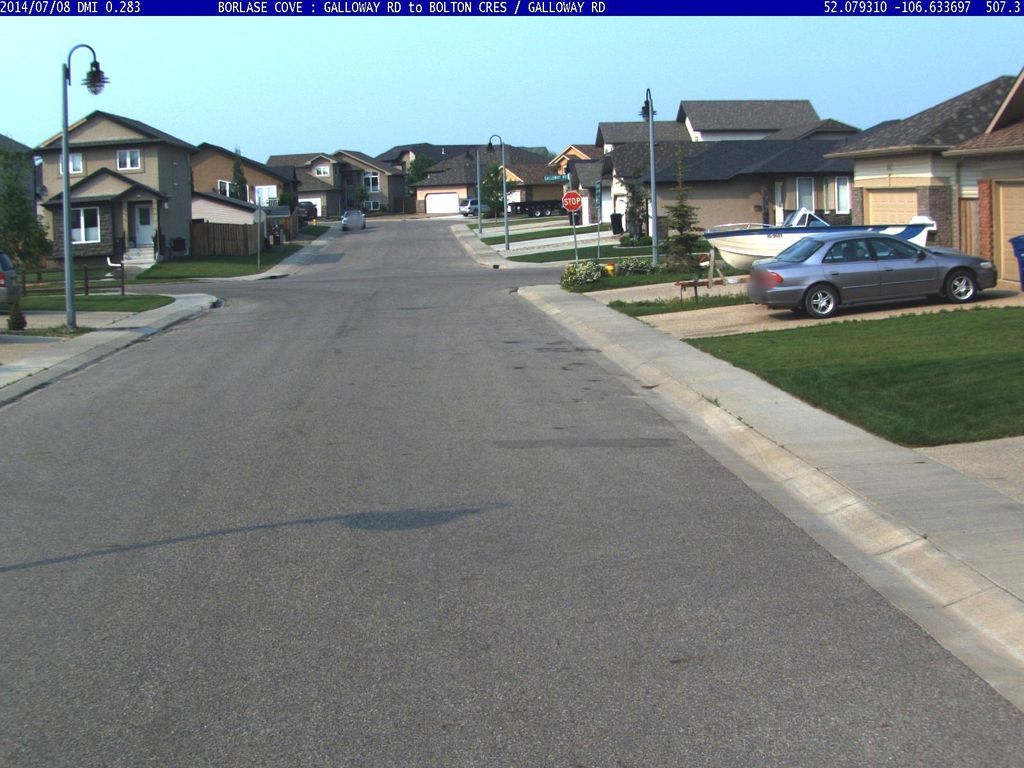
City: saskatoon